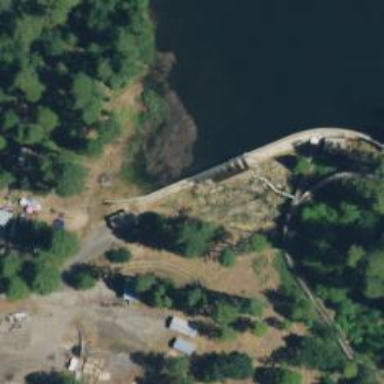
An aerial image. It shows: Dam across waterway.